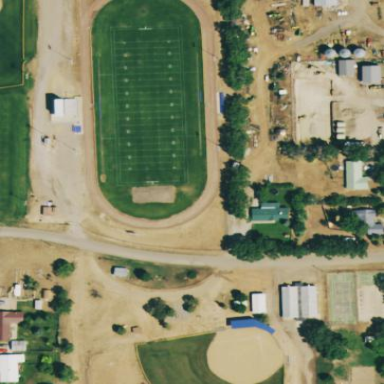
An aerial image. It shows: American football pitch for leisure and sport activities.